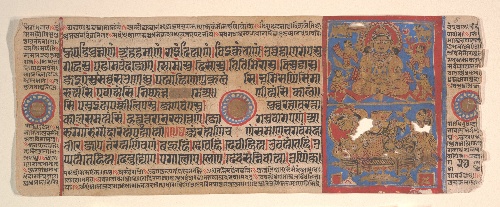
Artist: Bhadrabahu
Artist bio: Indian, died ca. 356 BCE
Date: 15th century
Object type: Folio
Classification: Paintings
Medium: Ink, opaque watercolor, and gold on paper
Culture: India (Gujarat)
Dimensions: (Average size .1–.71): 4 1/2 x 11 3/8 in. (11.4 x 28.9 cm)
Department: Asian Art
Credit line: Bequest of Cora Timken Burnett, 1956
Accession year: 1957
Repository: Metropolitan Museum of Art, New York, NY